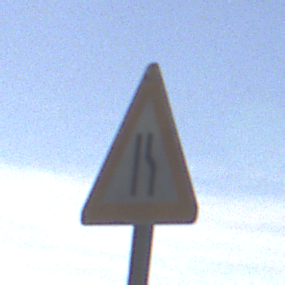
Verkehrszeichen: EinseitigVerengteFahrbahnRechts
Umgebung: Outdoor, RoadRail
Tageszeit: MorningAfternoon
Wetter: PartlyCloudy
Licht: Natural
Jahreszeit: NotSpecified
Kontrast: HighContrast